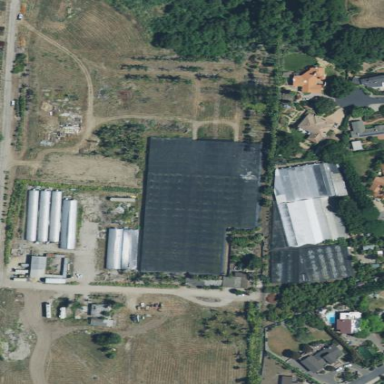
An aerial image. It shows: Farmyard area.